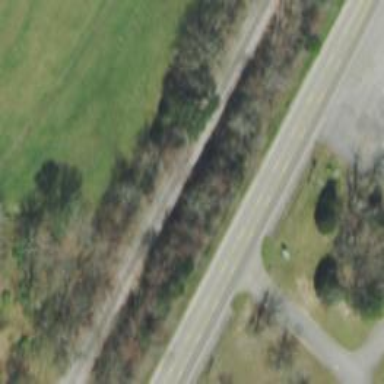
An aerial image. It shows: Railway track.